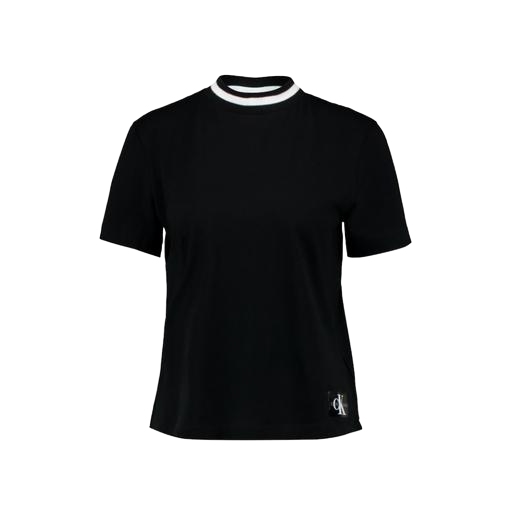
black molly ringer tee, black high neck t-shirt, black white mock neck t-shirt, white background